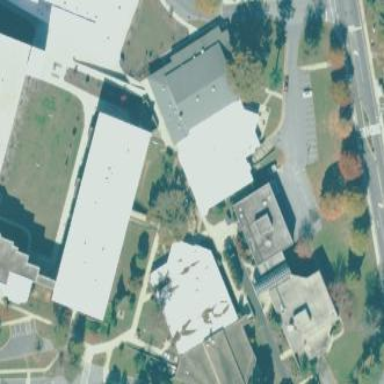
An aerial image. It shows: College building.